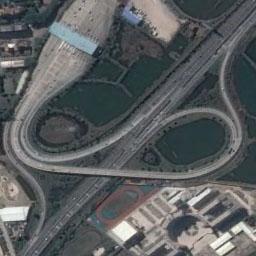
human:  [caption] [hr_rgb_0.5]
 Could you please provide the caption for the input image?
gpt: The overpass is surrounded by lots of buildings and a ground track field .

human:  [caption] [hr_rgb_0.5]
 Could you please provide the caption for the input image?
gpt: The overpass is on the grass next to some houses .

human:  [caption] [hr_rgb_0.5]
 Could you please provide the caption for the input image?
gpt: There are many buildings are beside the overpass .

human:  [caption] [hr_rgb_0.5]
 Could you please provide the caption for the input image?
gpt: Here is an S-shaped overpass .

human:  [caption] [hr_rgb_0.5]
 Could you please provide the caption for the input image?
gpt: There are some lakes and buildings around the overpass .